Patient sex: M
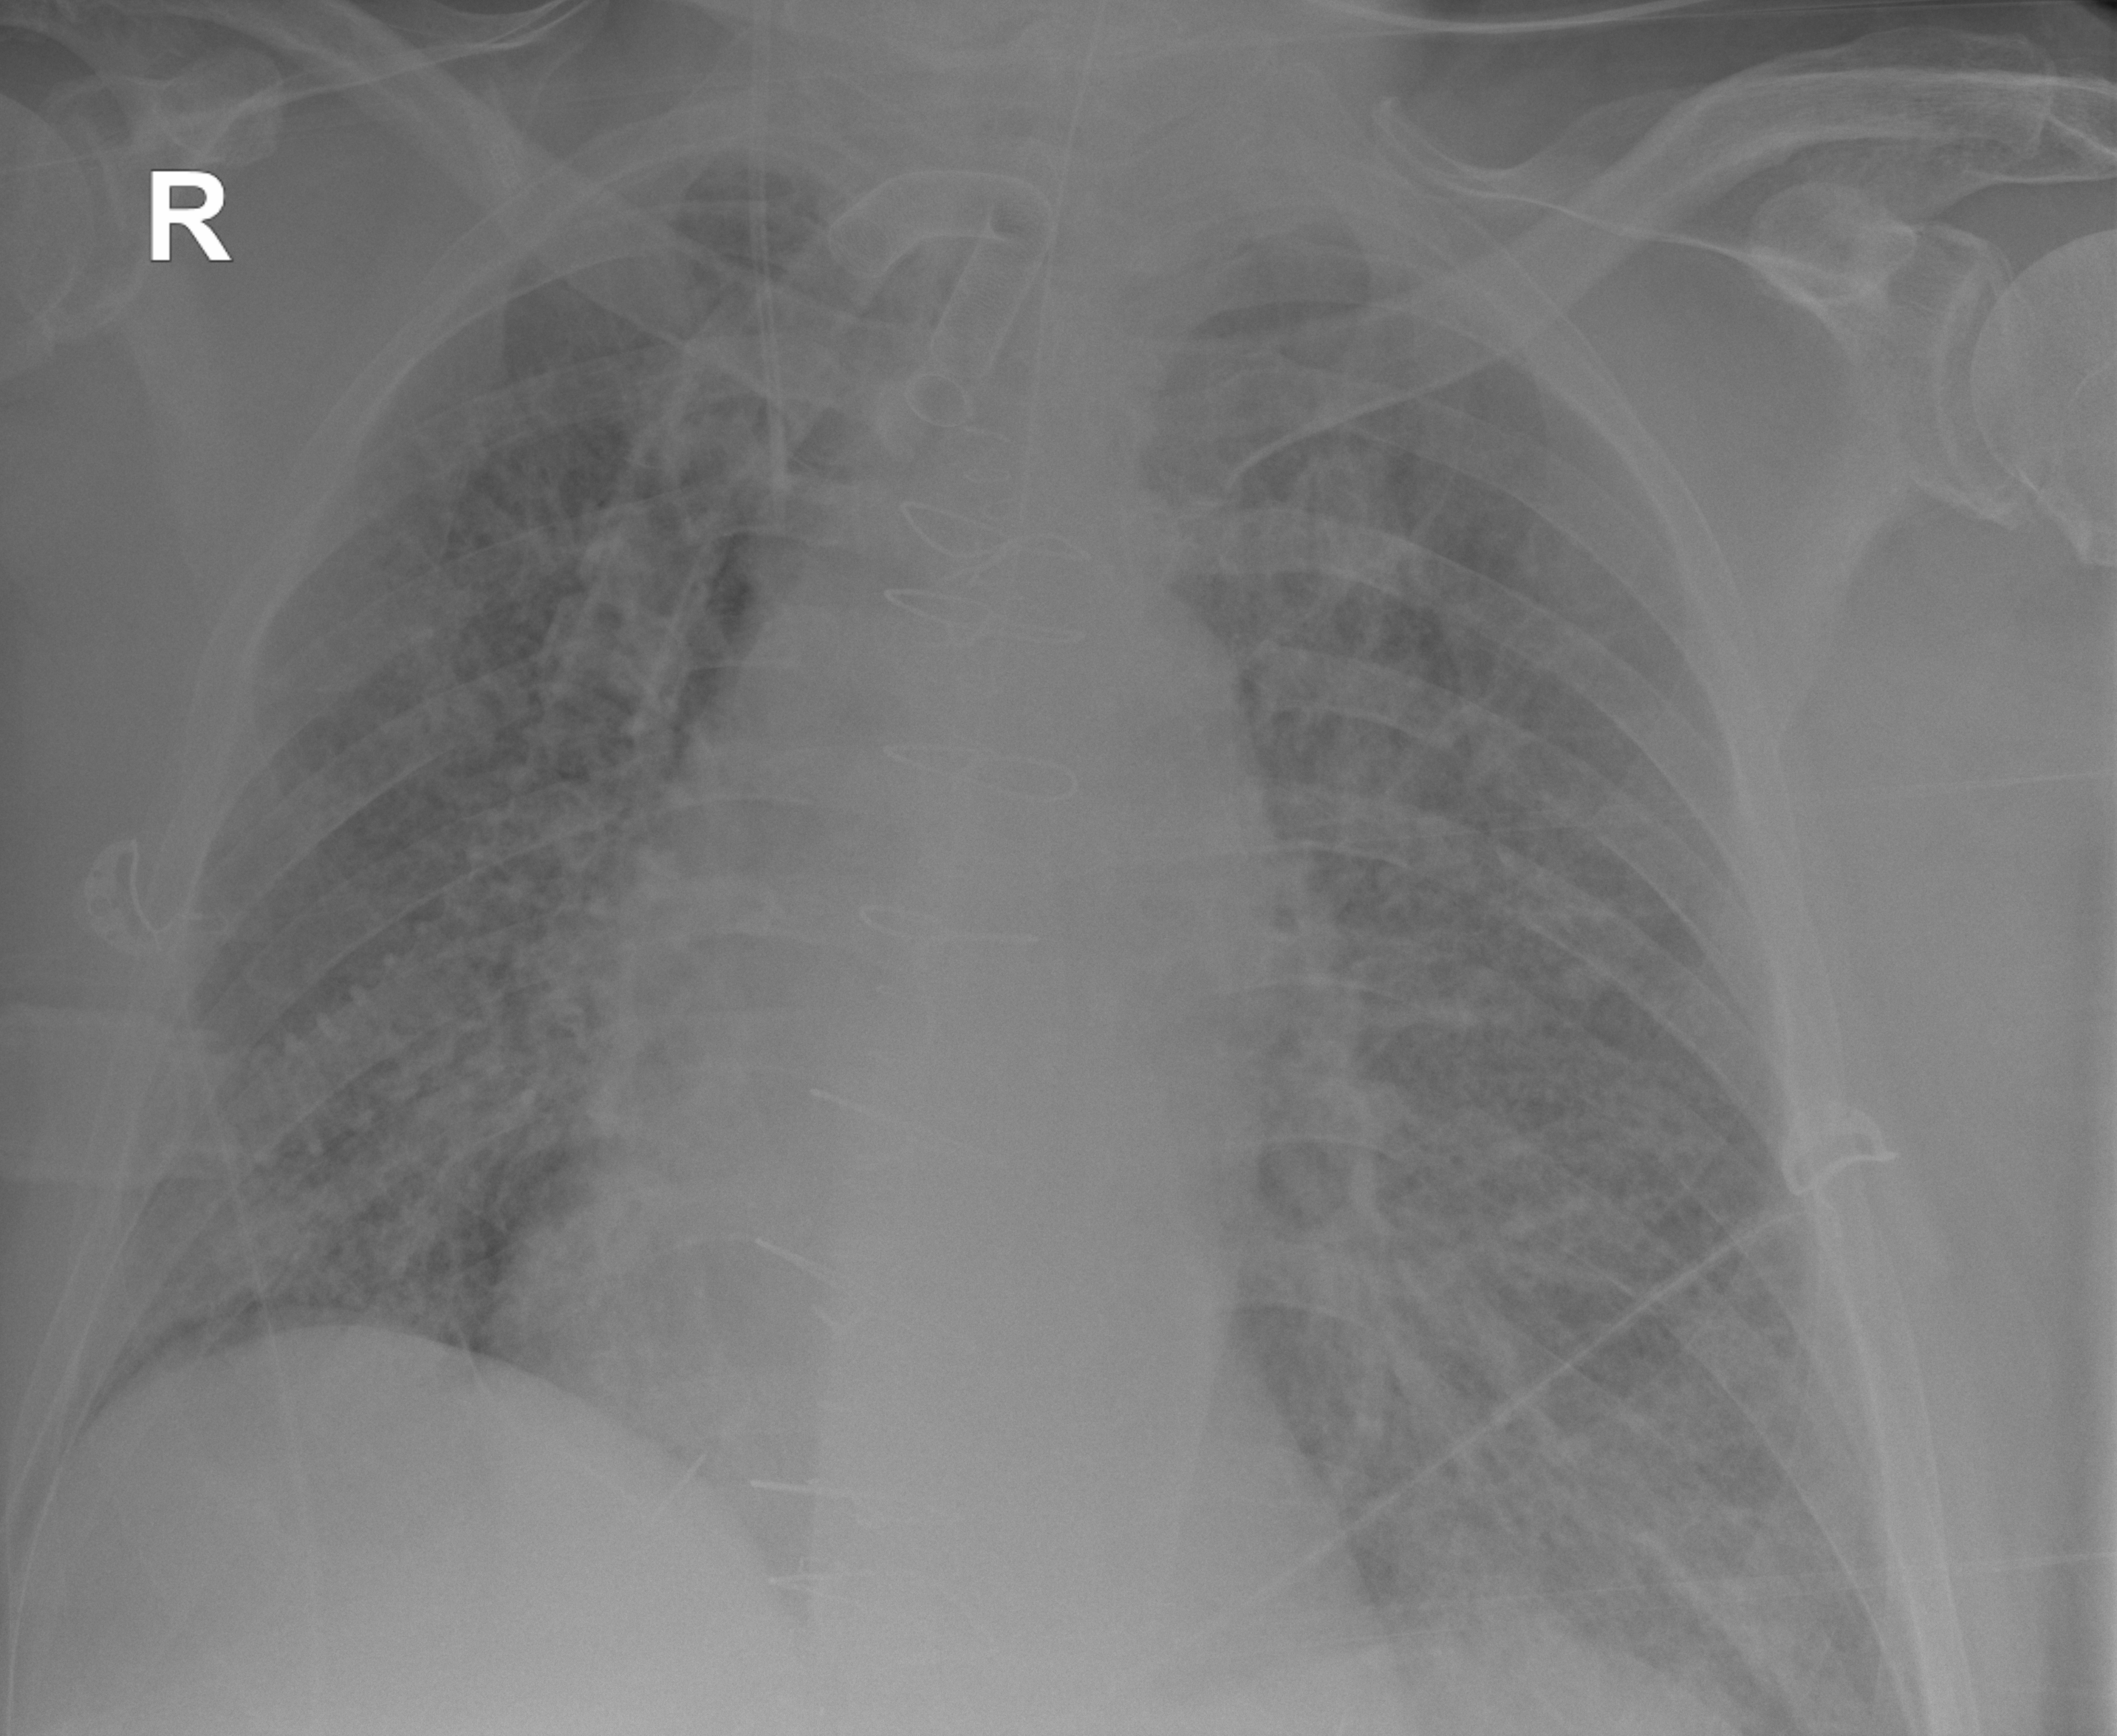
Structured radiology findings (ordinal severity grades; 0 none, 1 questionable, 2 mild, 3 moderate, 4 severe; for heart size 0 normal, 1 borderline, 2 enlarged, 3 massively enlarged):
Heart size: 2
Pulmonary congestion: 2
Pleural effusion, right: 0
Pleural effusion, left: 0
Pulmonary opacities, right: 3
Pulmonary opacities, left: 3
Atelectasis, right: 0
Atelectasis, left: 0